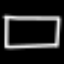
Label: square